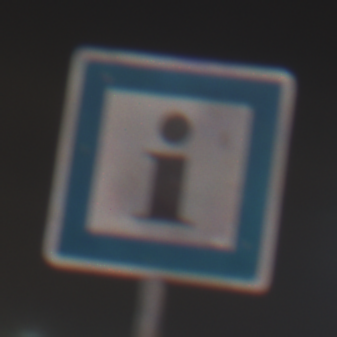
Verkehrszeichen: Informationsstelle
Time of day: Night
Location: Outdoor (Urban)
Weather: PartlyCloudy
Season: NotSpecified
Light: Artificial